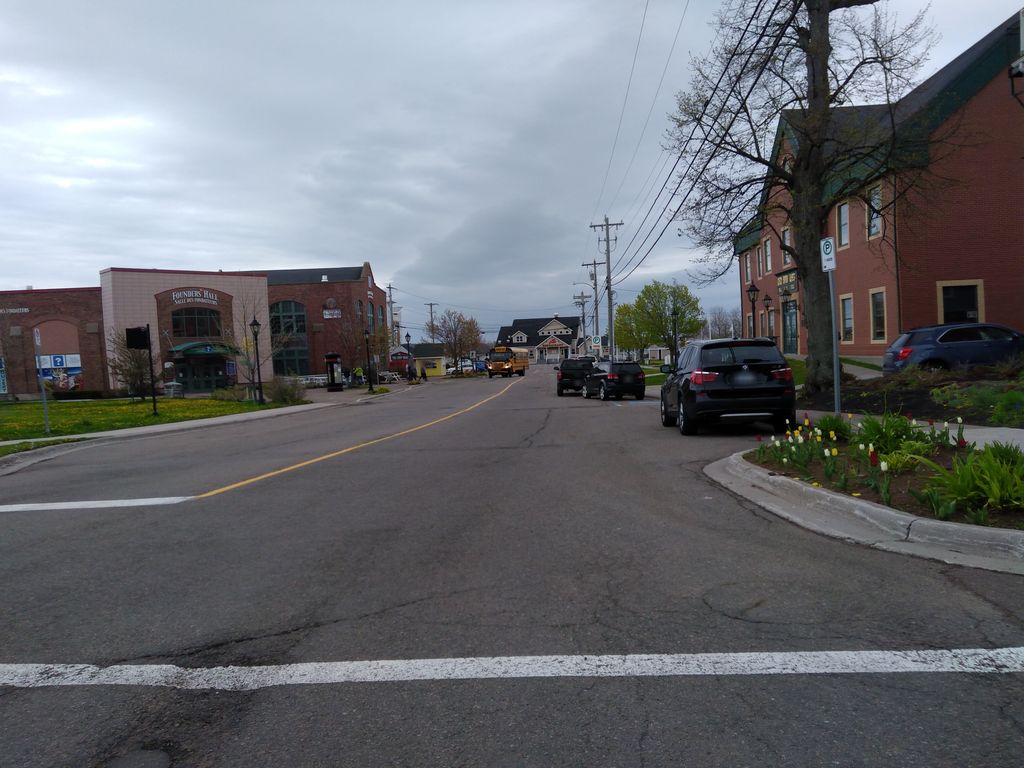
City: charlottetown